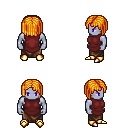
a pixel art fantasy rpg character, male body template, dark elf, purple skin, maroon tunic, robe skirt, light blonde pageboy hairstyle, gold boots, four views (front, back, left, right), 2x2 character sprite sheet, small pixel art, hard edges, no anti-aliasing